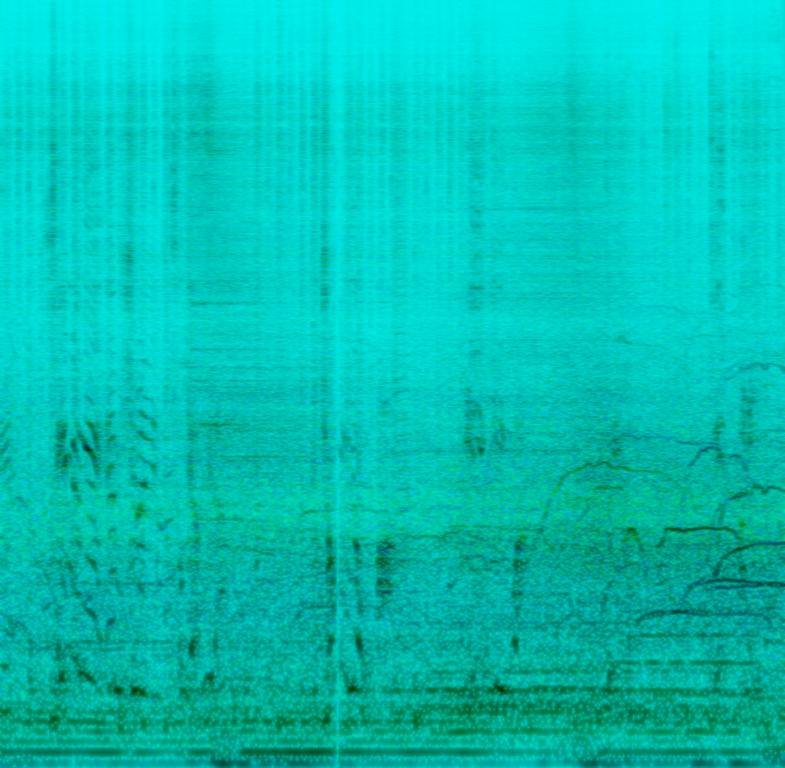
Here we have a live recording of a song intro which is likely played by an orchestra. We hear vibrant brass instruments which create an air of importance about the moment. In the background, there are hundreds or thousands of fans screaming, and we hear a teen screaming really close to the recording device. The audio quality is low.